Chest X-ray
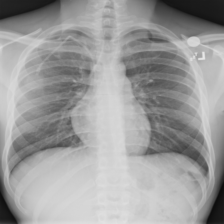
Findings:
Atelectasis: negative
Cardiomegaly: negative
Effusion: negative
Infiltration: negative
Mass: negative
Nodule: negative
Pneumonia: negative
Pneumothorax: negative
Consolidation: negative
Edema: negative
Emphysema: negative
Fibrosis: negative
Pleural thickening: negative
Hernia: negative